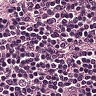
Metastatic tissue present: no